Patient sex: M
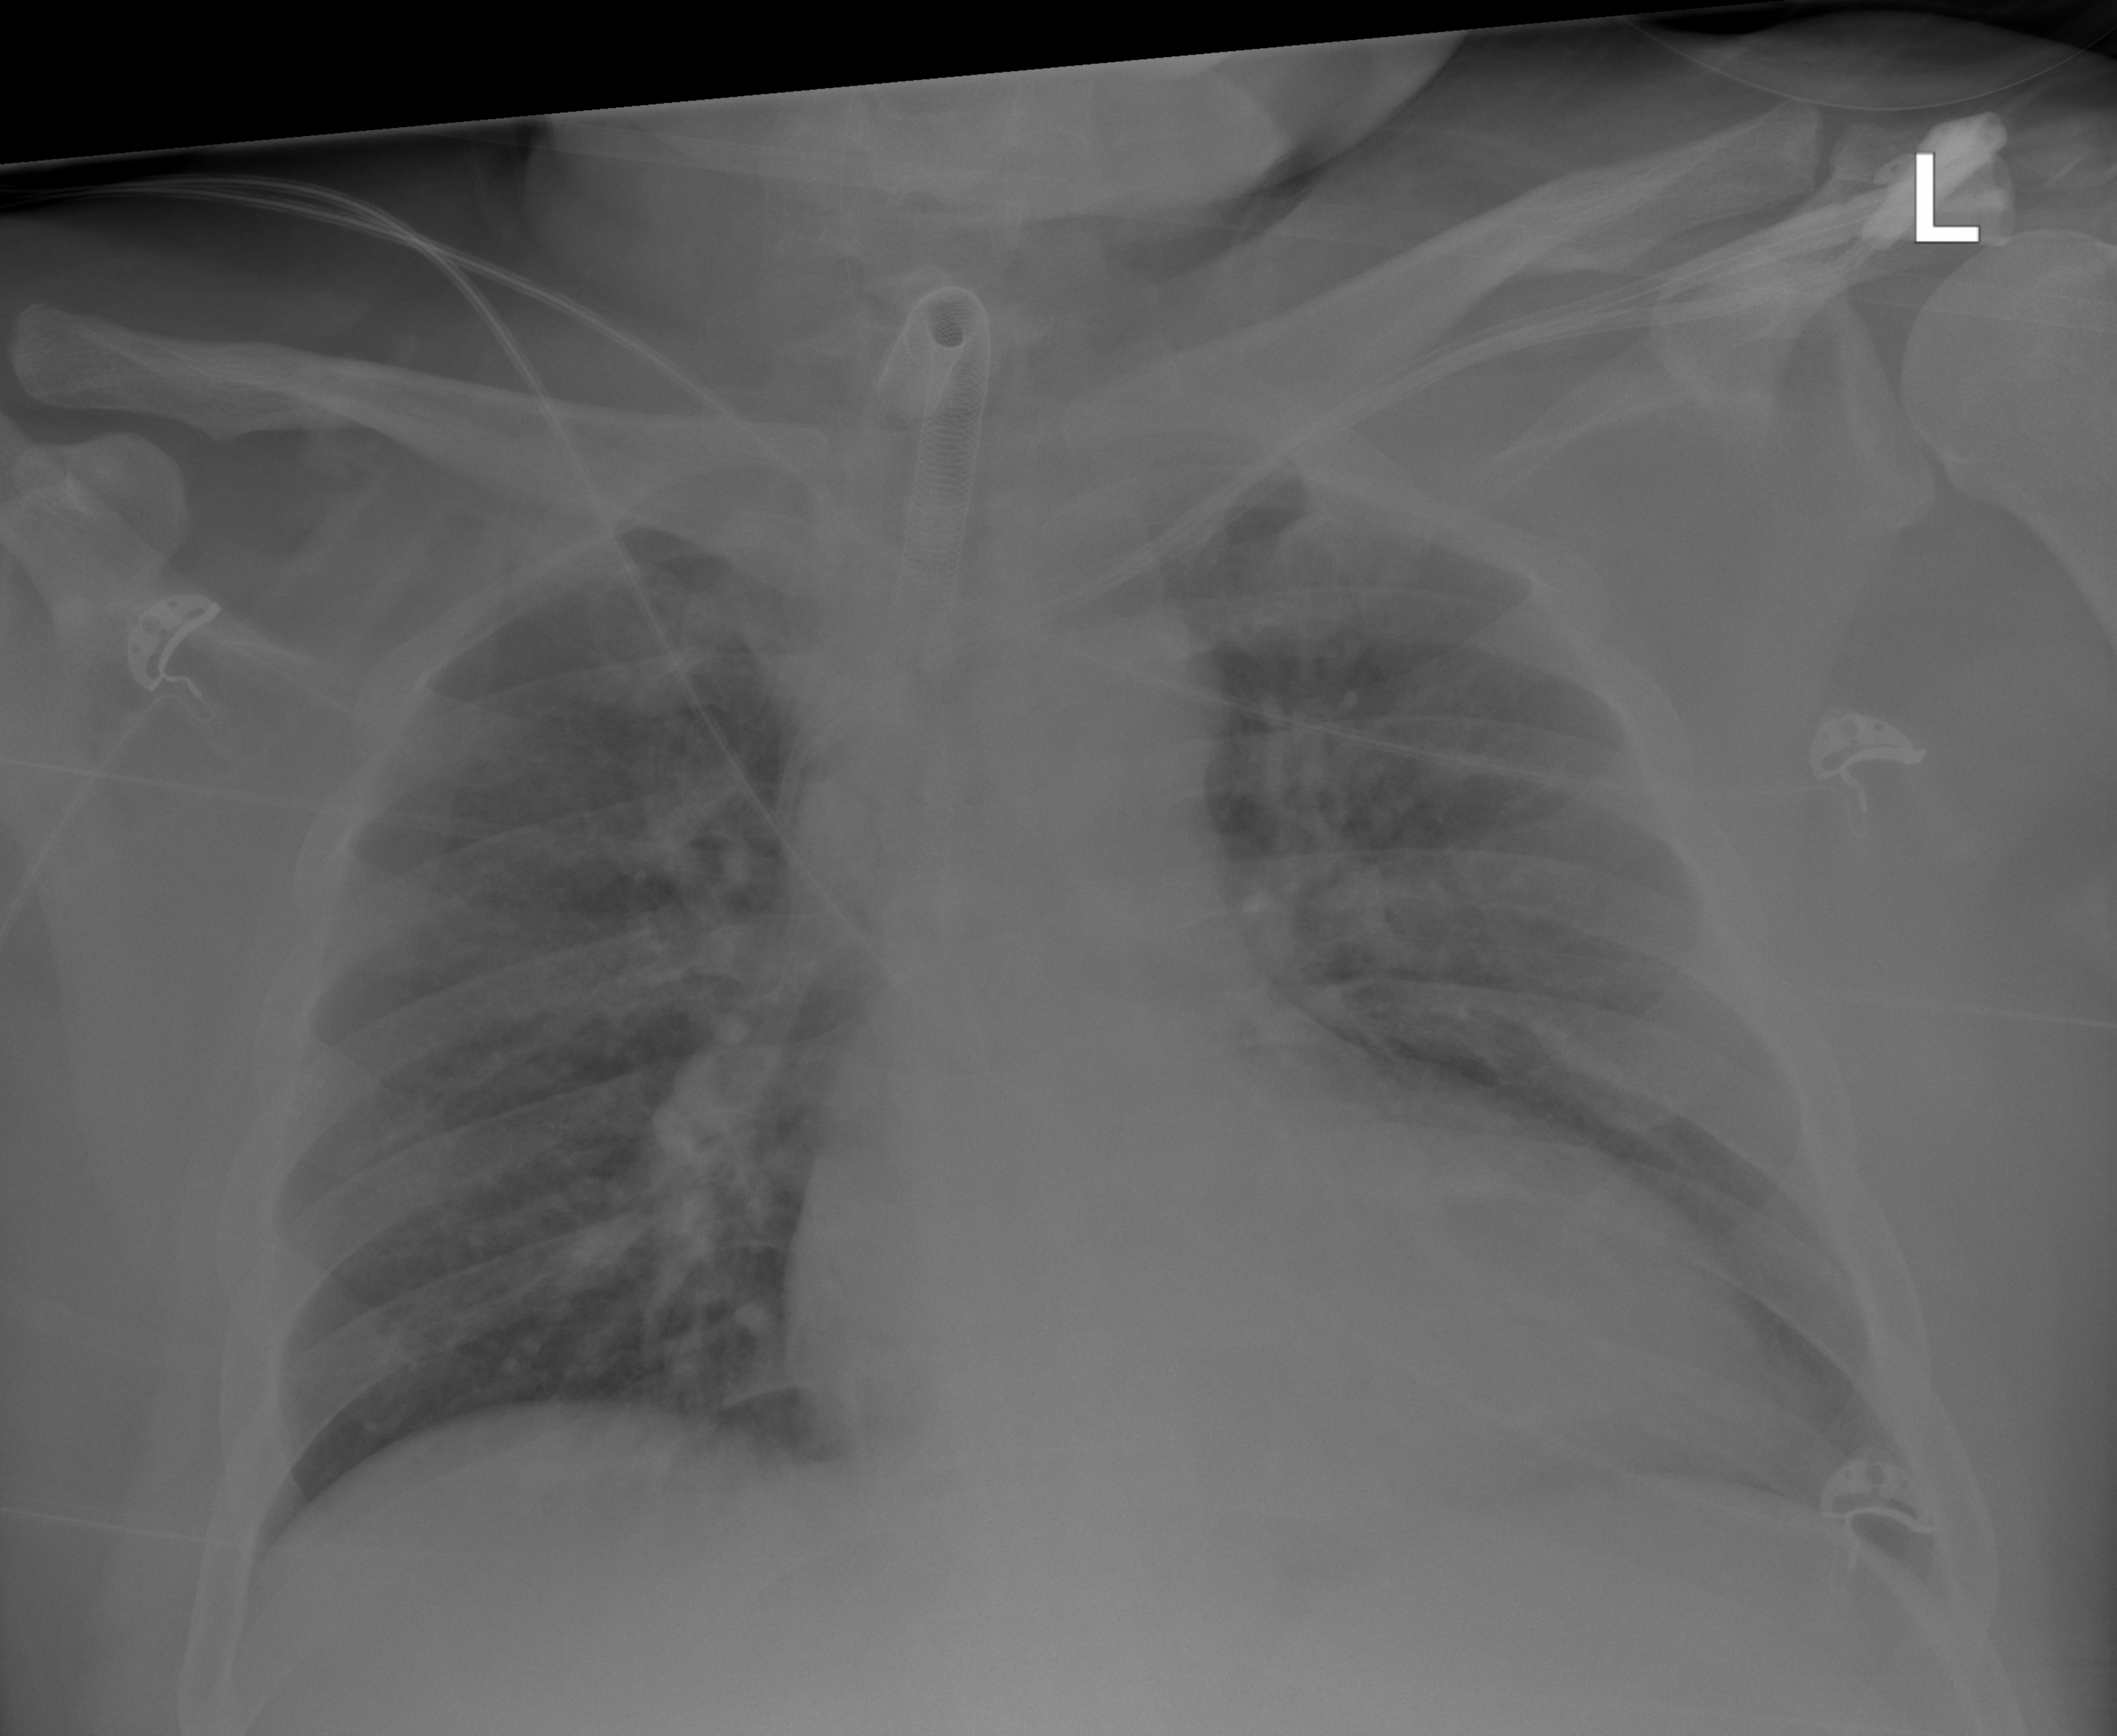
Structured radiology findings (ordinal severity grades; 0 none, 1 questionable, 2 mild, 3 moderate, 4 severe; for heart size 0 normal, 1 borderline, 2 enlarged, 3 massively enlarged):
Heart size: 2
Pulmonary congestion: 2
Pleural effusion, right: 0
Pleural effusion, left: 0
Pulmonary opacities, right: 0
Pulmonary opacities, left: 0
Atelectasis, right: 0
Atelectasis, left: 0